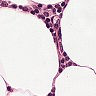
Metastatic tissue present: no